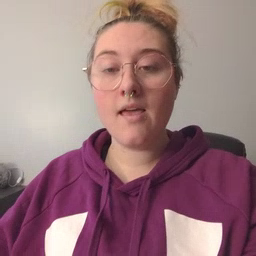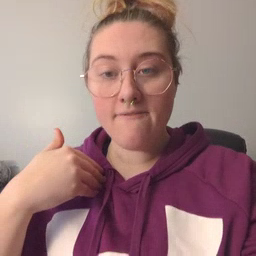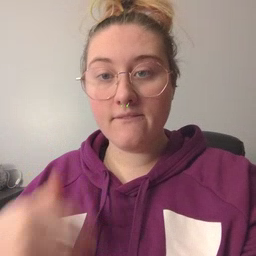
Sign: have